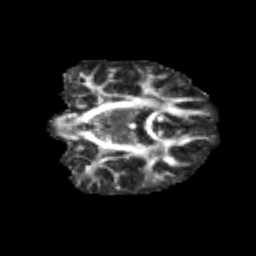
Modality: FA
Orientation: coronal
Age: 11
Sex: male
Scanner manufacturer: siemens
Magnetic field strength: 3 T
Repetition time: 3.8 s
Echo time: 0.07 s